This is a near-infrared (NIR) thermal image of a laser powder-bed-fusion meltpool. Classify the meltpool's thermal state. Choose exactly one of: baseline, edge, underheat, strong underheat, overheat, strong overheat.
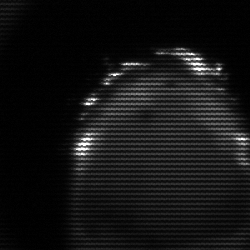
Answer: edge